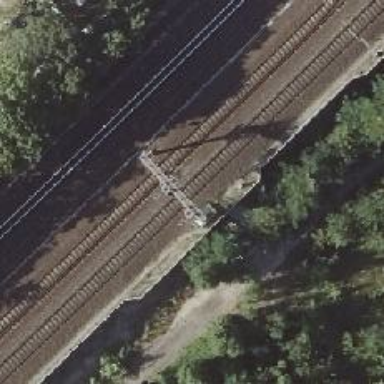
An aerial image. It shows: Railway signal.